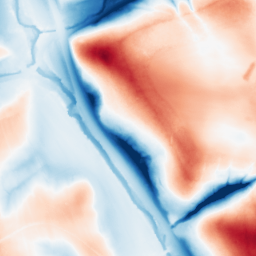
Category: trend_removal
Decomposition family: local_polynomial
Decomposition parameters: window_size: 101
degree: 2
Upsampling method: bilinear
Upsampling parameters: scale: 4
Upsampling scale: 4